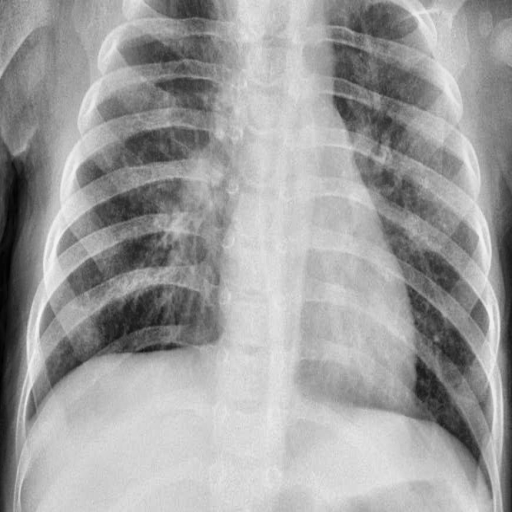
Finding: PNEUMONIA